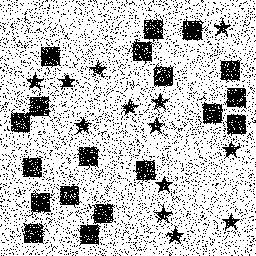
Squares: 19
Triangles: 0
Stars: 13
Total shapes: 32